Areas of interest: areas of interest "Parking Lot"
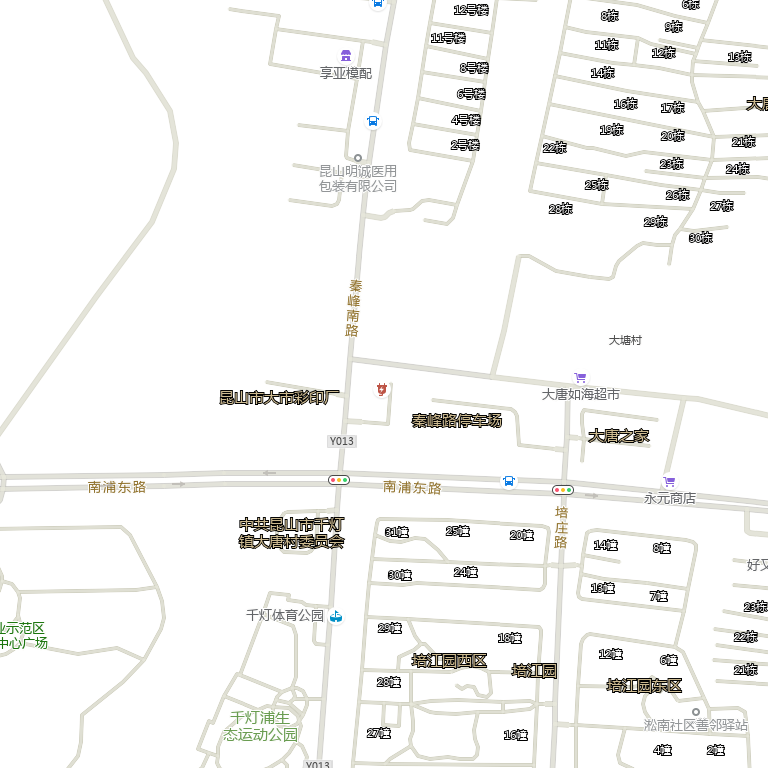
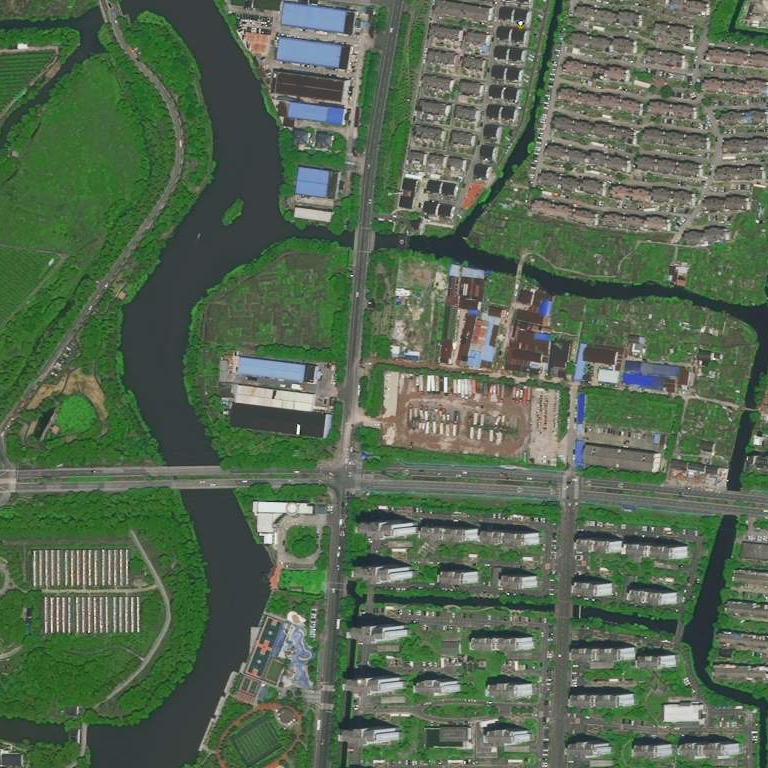